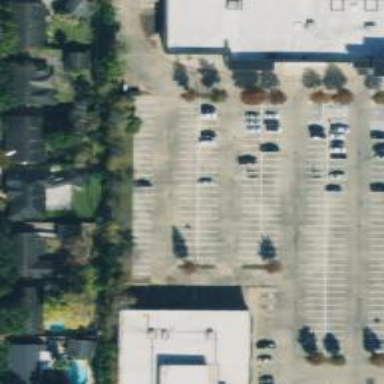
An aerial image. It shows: Parking space is available.